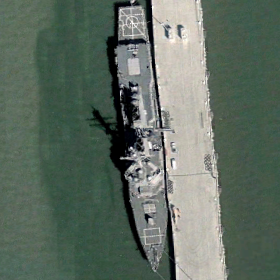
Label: Arleigh_Burke-class_destroyer